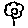
Label: flower